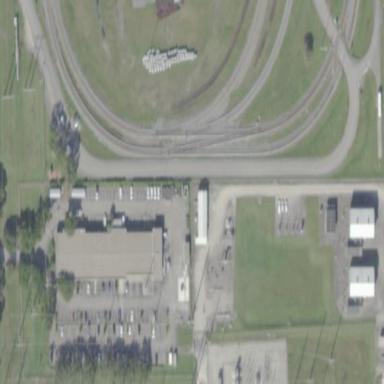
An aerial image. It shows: Industrial area with gas pumping station and compression substation. The facilities are enclosed by fence.